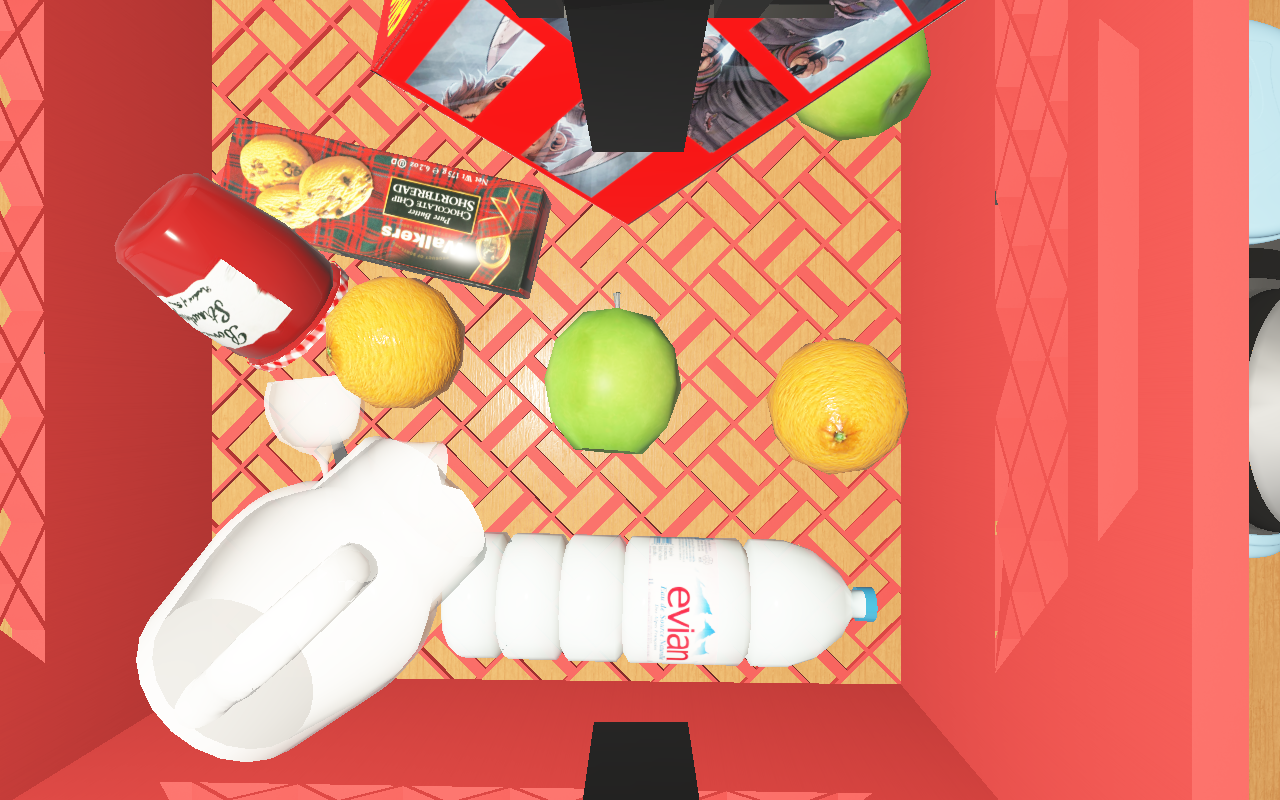
Objects in the scene:
carafe
water bottle
apple
apple
orange
orange
wineglass
cereal box
cereal box